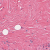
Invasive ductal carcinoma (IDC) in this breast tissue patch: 0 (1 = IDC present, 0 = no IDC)